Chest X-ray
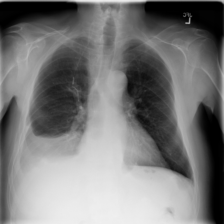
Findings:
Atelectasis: negative
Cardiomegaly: negative
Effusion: negative
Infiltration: negative
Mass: negative
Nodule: negative
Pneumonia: negative
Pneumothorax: negative
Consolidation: negative
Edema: negative
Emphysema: negative
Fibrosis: negative
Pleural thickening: negative
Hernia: negative